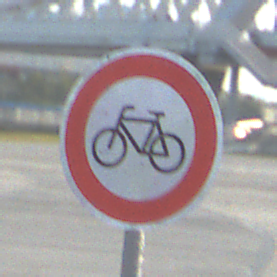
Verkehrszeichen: VerbotRadverkehr
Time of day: SunriseSunset
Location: Outdoor (Urban)
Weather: Clear
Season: NotSpecified
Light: Natural